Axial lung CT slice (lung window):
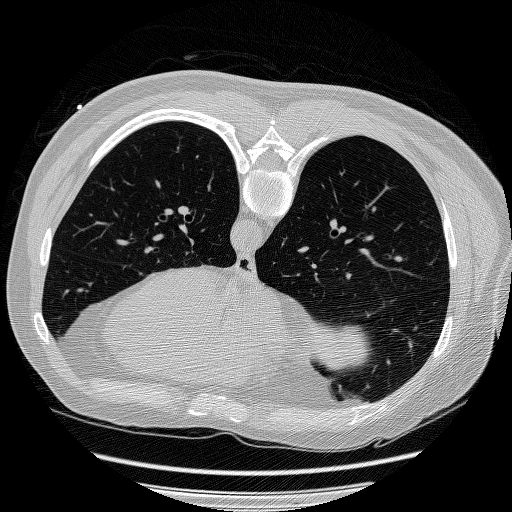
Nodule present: no